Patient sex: M
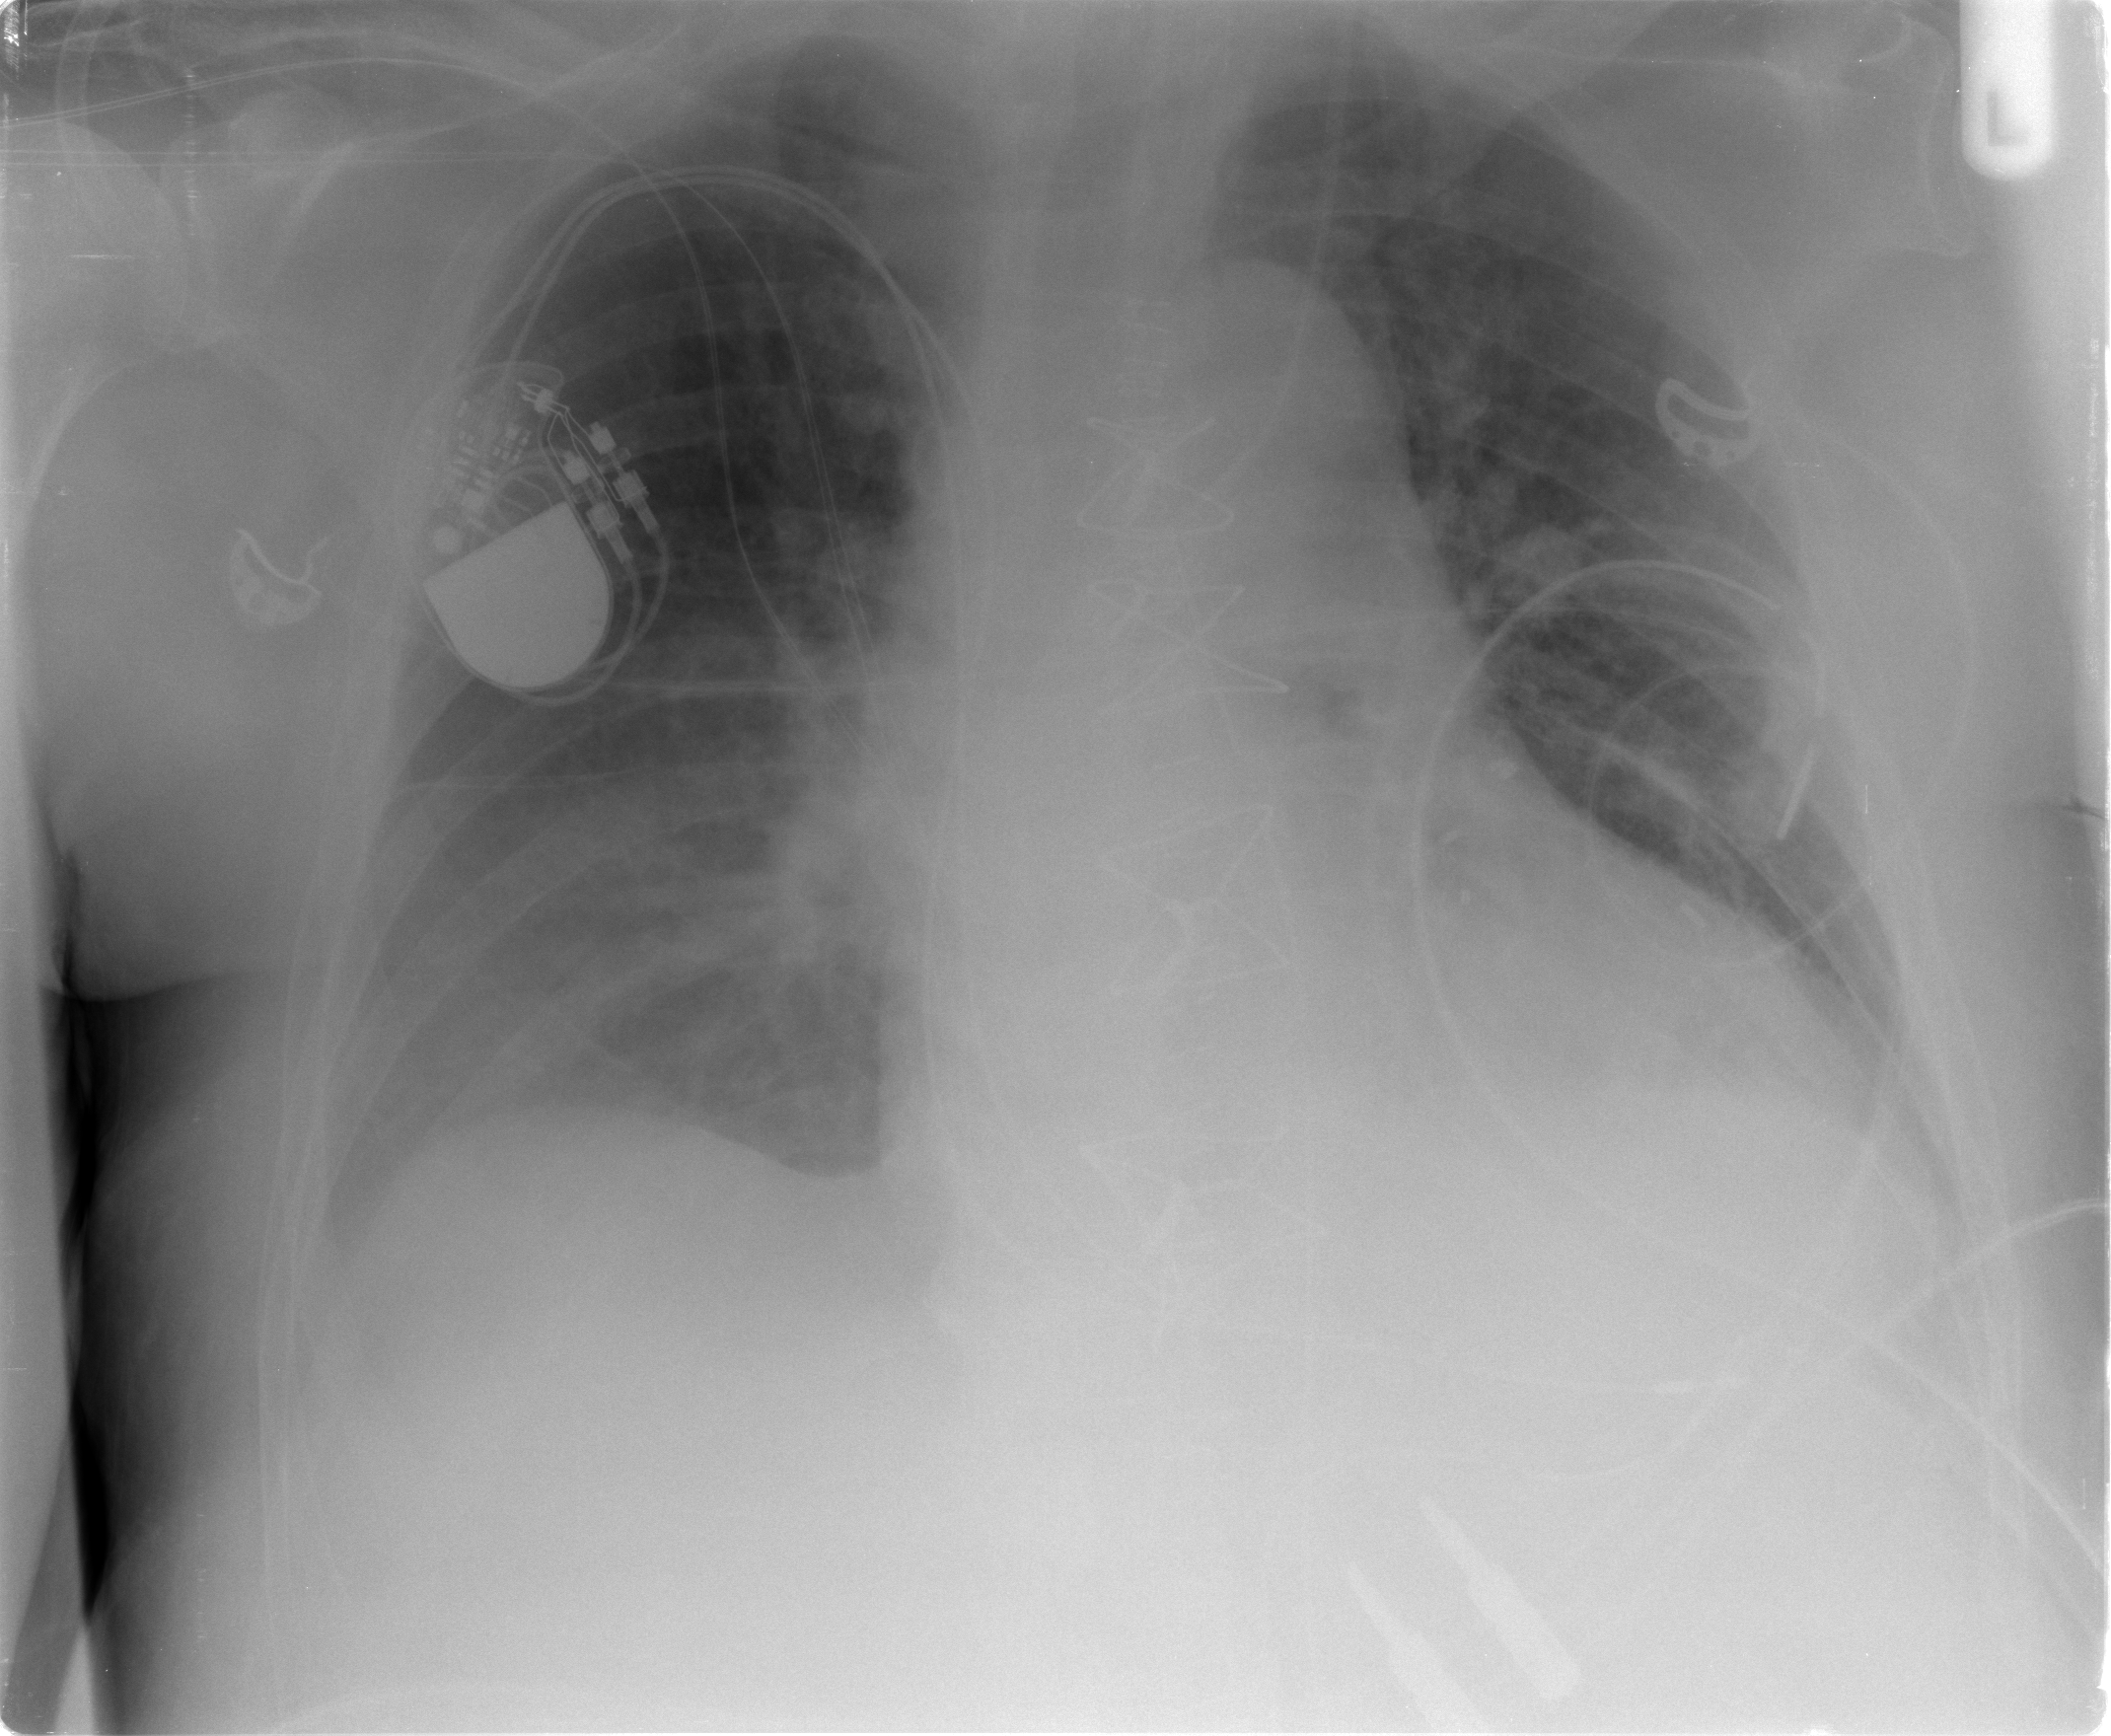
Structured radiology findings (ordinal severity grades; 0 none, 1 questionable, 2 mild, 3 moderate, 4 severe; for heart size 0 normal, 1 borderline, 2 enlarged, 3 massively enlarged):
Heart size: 2
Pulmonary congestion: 1
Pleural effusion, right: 1
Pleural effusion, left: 2
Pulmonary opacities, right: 2
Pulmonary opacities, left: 2
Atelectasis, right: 2
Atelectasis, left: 2